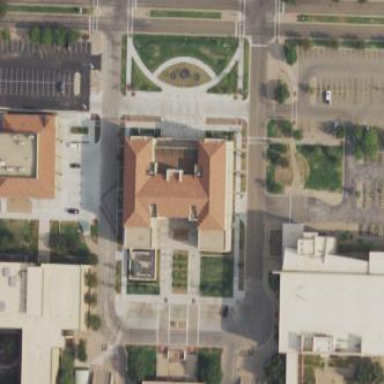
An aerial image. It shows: University building.